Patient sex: M
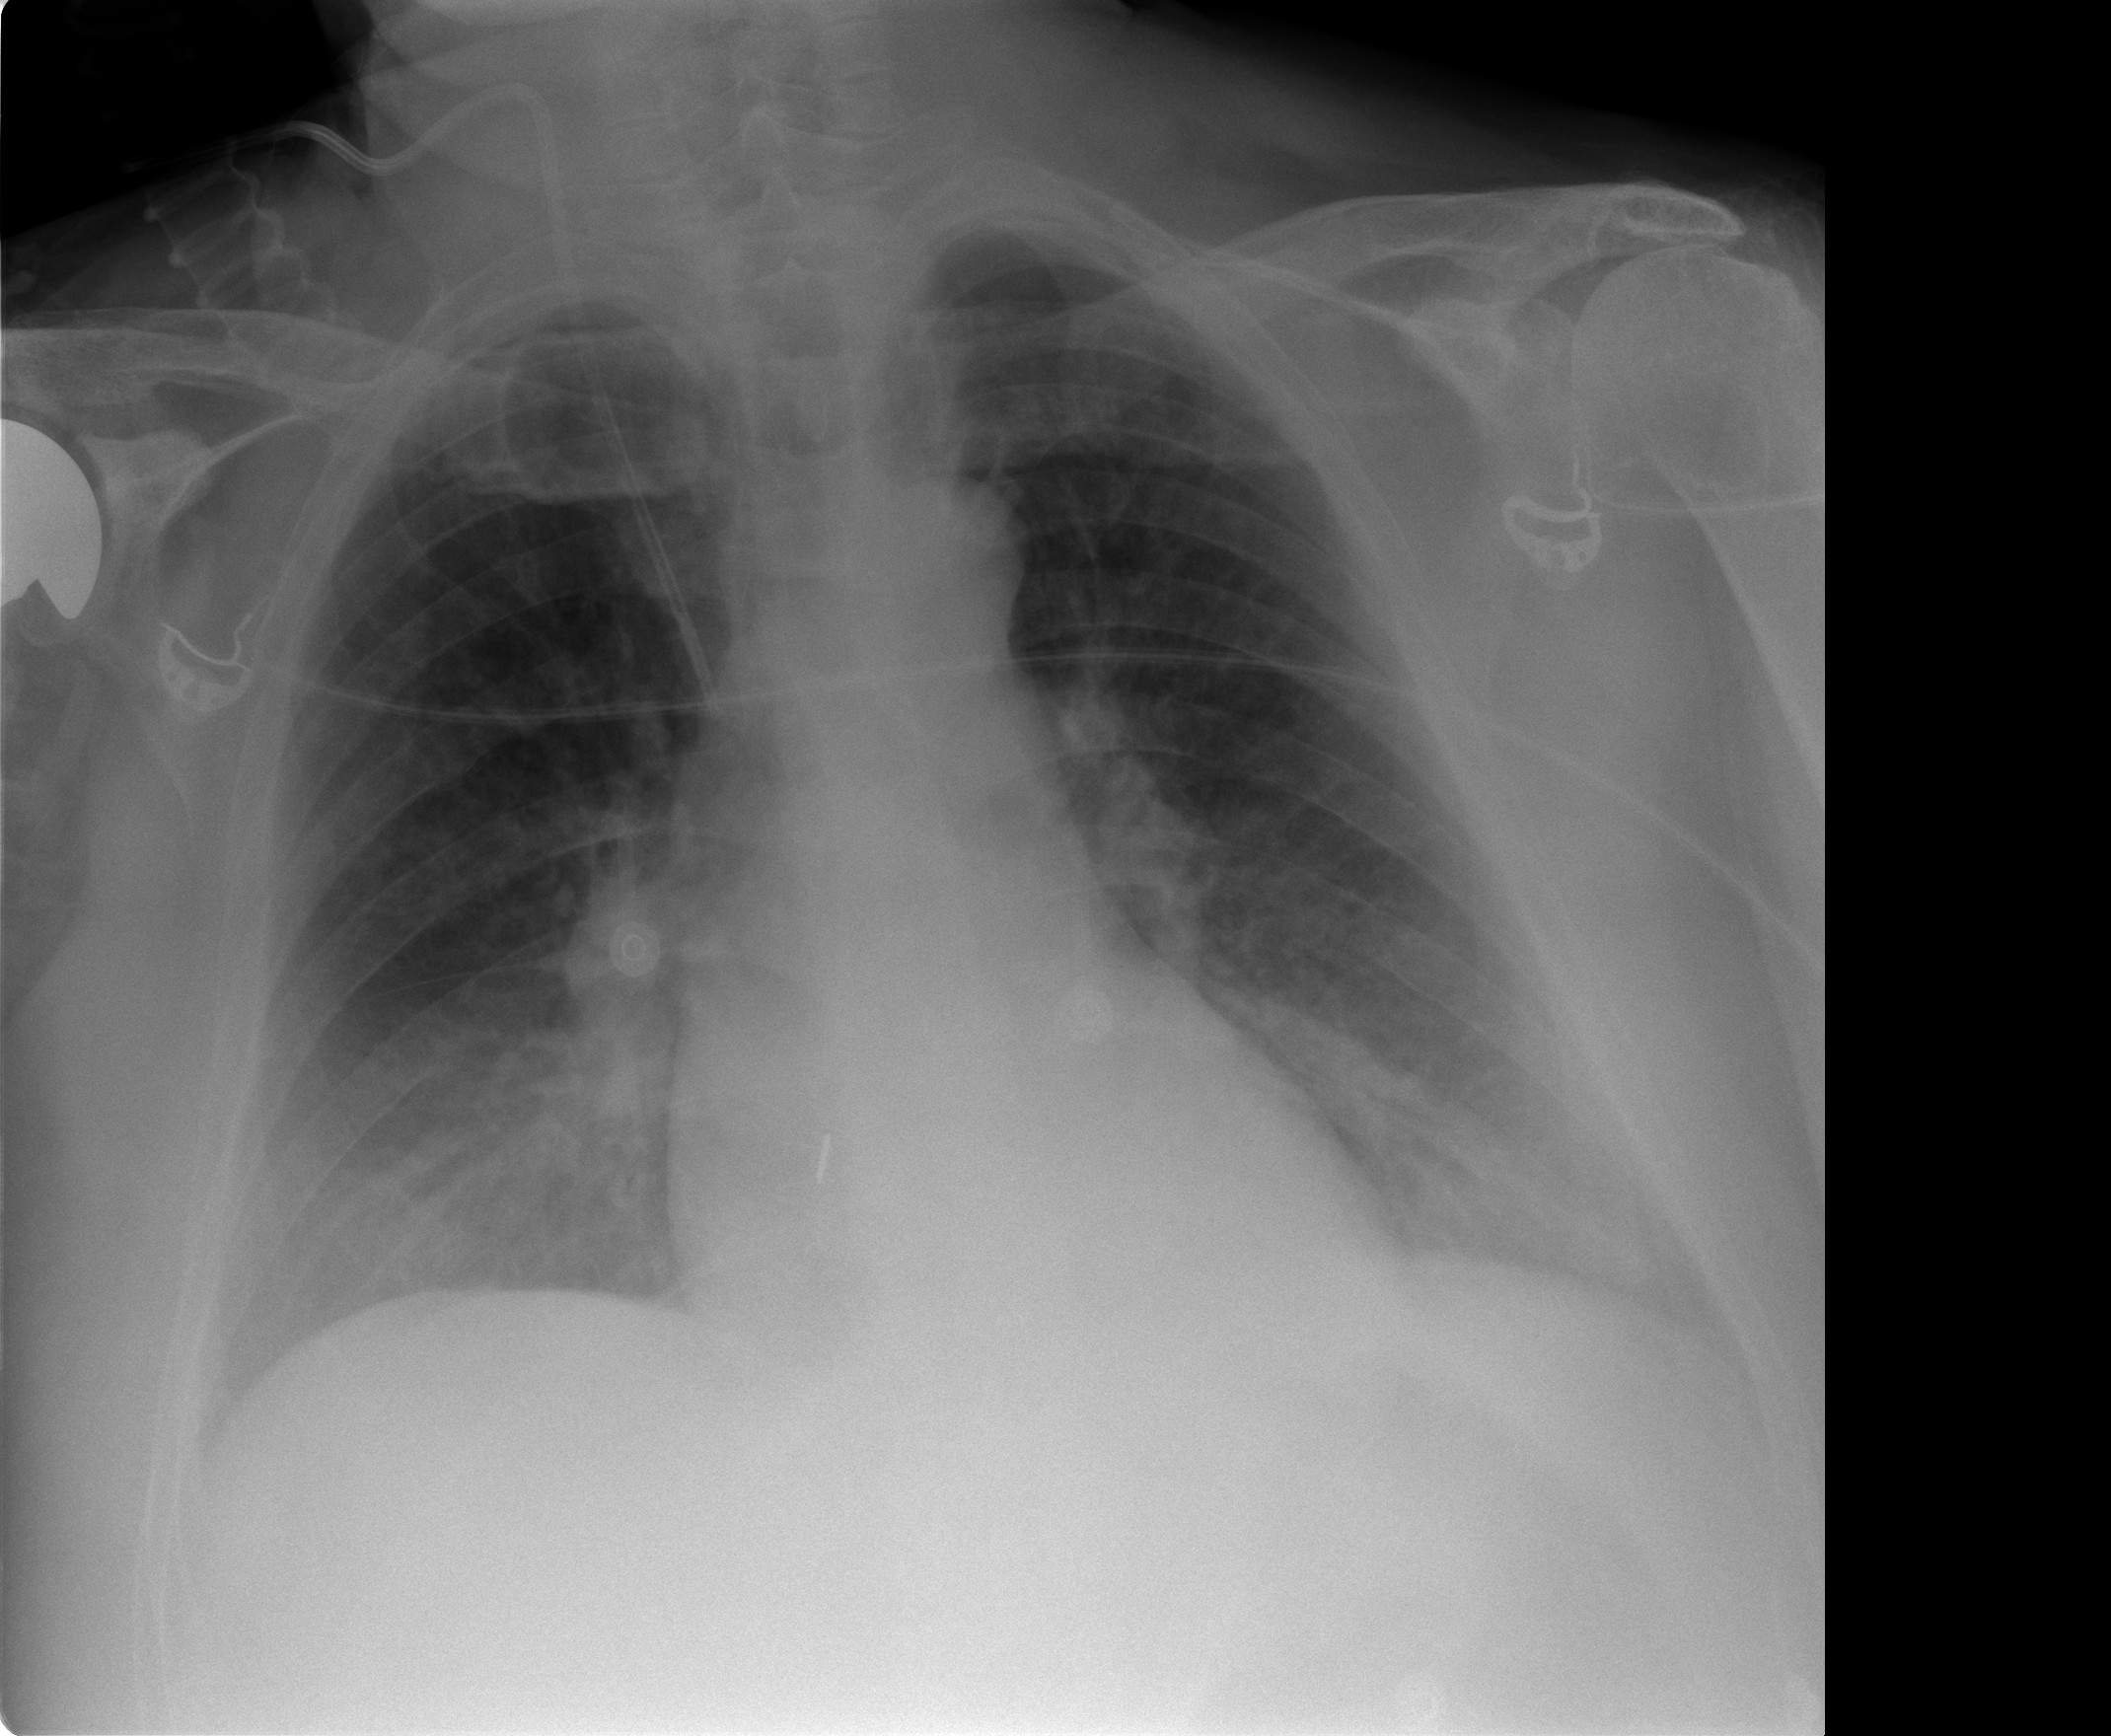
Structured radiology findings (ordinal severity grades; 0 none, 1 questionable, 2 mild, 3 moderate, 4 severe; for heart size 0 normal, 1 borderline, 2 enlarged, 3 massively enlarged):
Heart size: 0
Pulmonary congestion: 2
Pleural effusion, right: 2
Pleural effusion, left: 2
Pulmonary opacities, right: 1
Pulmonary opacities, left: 1
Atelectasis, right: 0
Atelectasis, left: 0